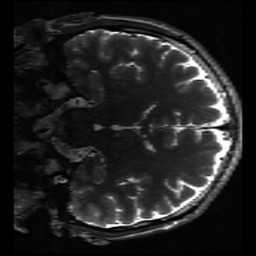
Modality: inplaneT2
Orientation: coronal